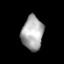
Tissue: prostate
Cell type: Myeloid cells
Senescence score: 0.3348
Nuclear area (px): 714
Mean DAPI intensity: 168.829